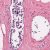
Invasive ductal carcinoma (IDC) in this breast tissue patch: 0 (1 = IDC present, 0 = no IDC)